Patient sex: F
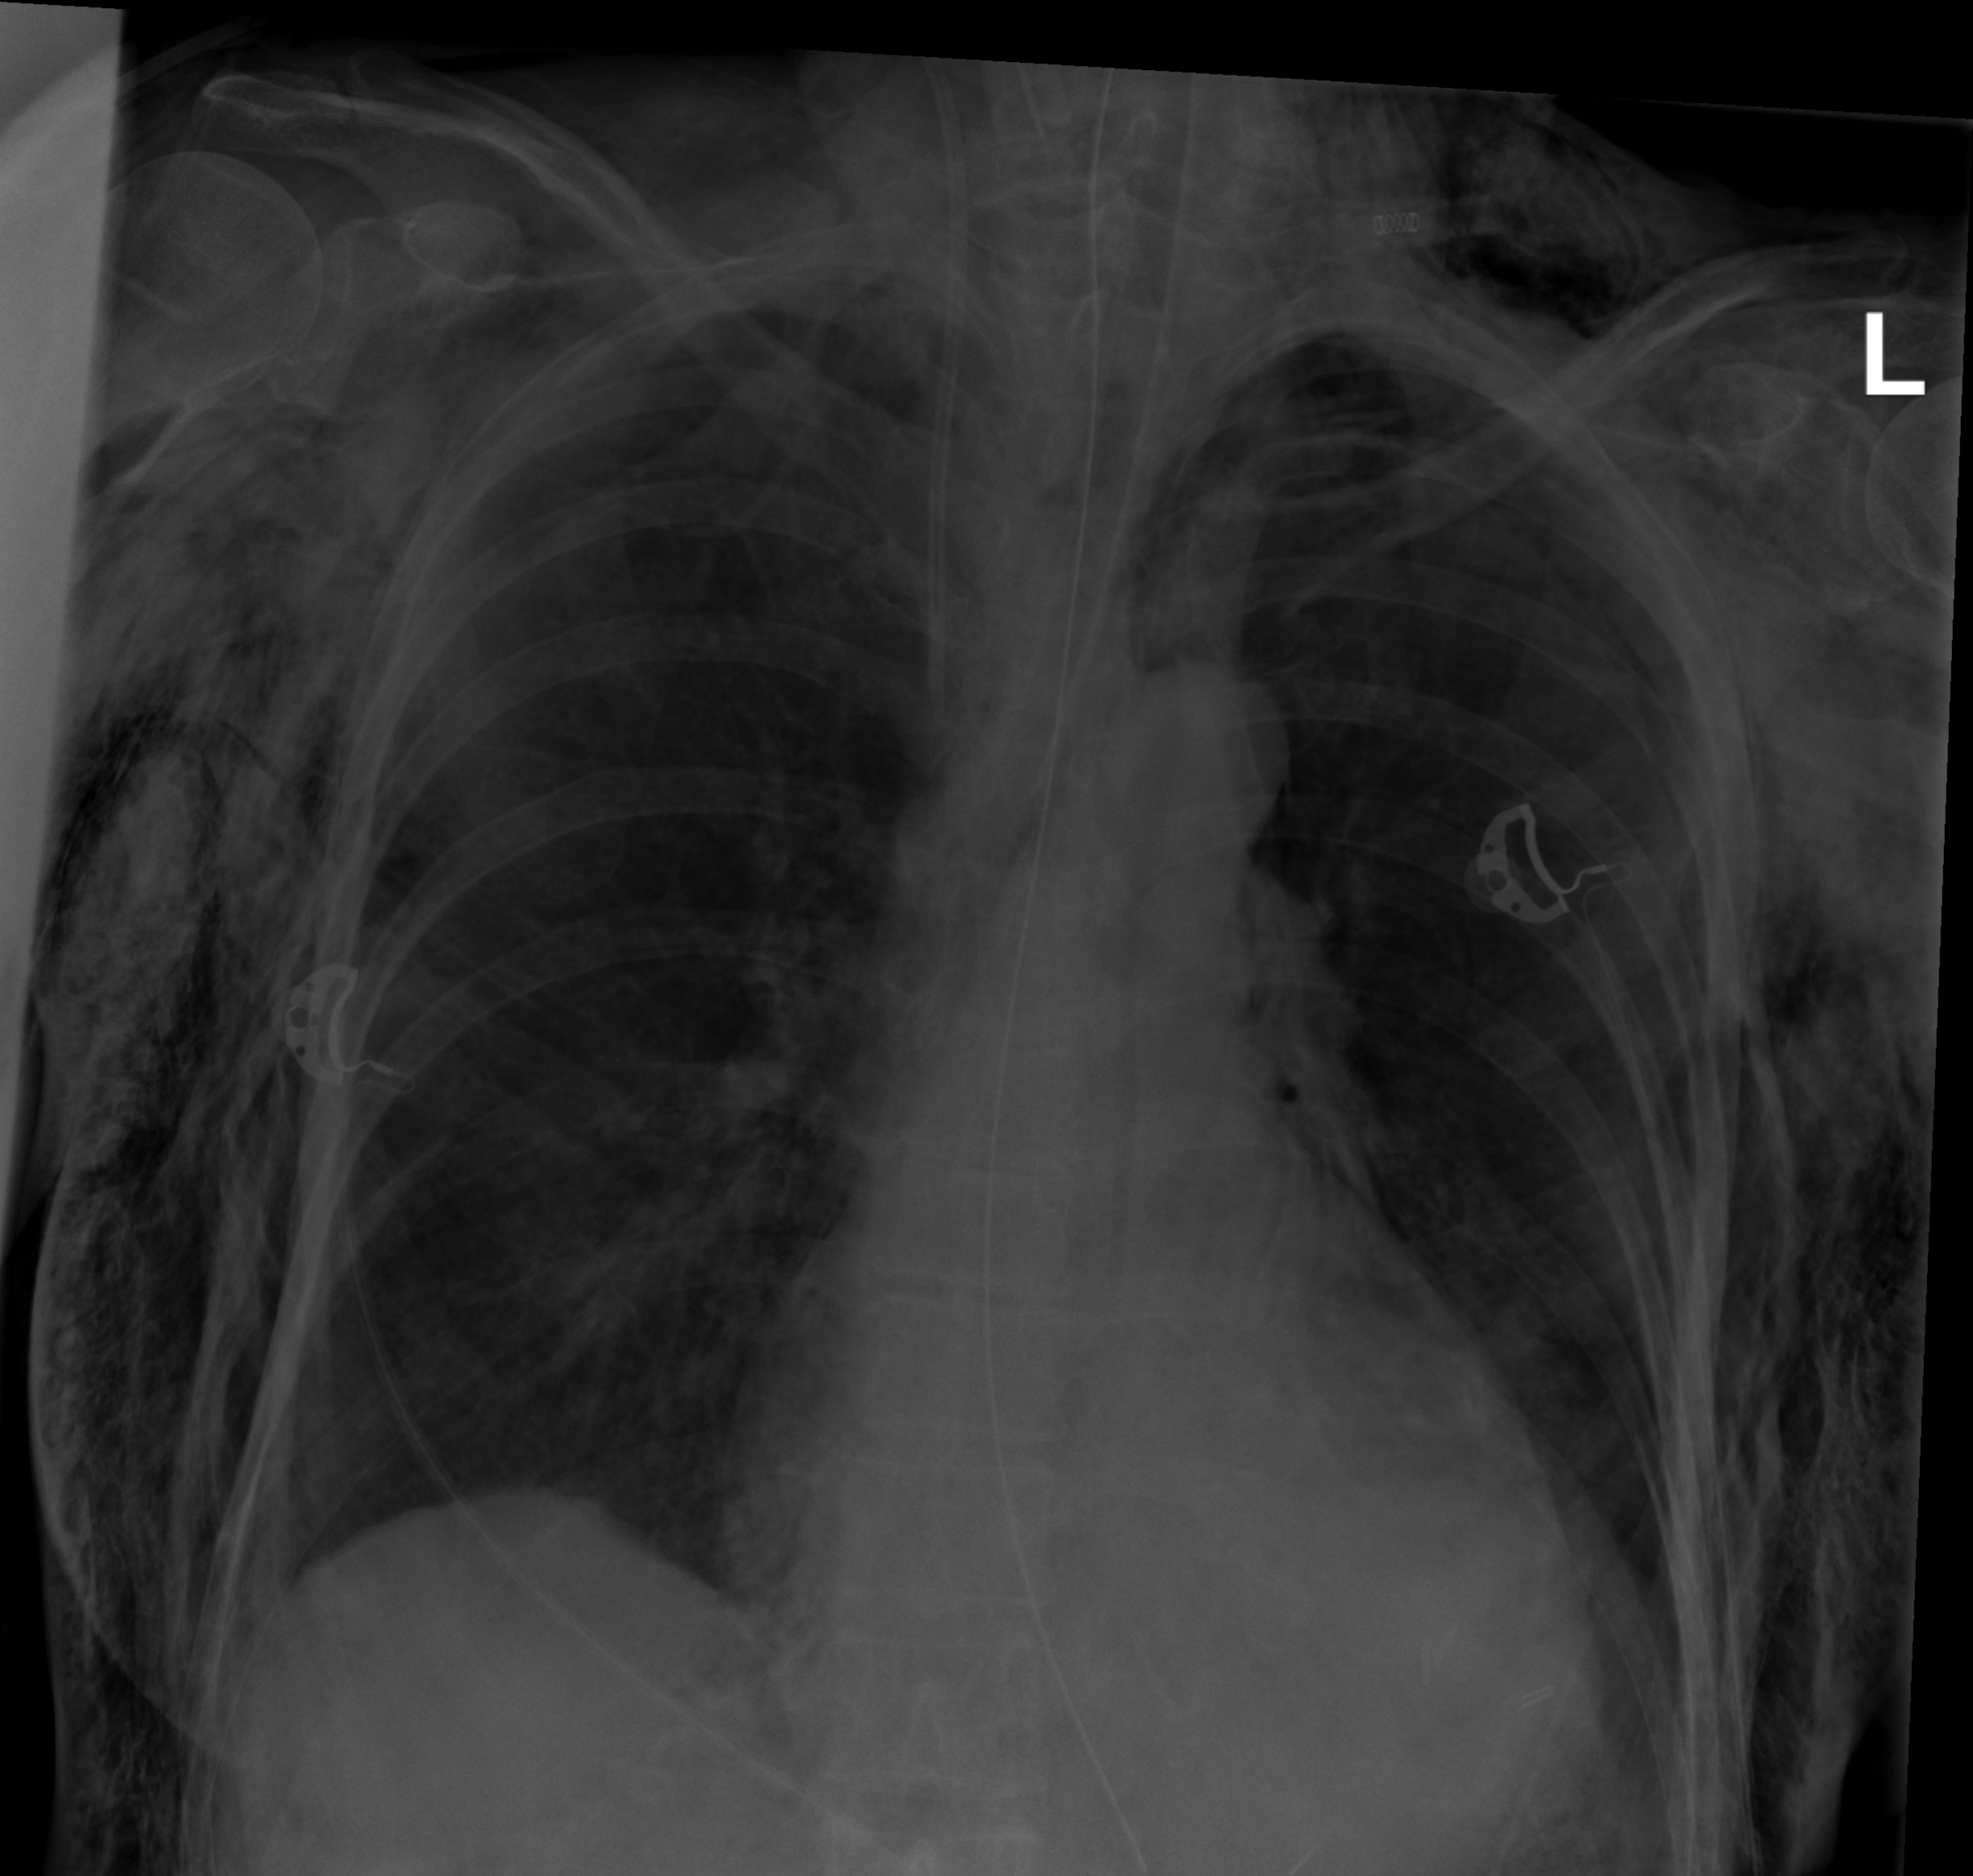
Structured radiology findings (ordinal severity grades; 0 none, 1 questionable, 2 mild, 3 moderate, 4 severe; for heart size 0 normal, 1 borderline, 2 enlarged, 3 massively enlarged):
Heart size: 1
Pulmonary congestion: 0
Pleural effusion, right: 0
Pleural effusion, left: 2
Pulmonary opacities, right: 0
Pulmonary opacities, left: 0
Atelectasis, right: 0
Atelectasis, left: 0